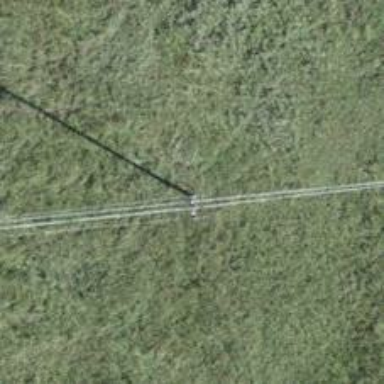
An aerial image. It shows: Utility pole as the man-made structure.